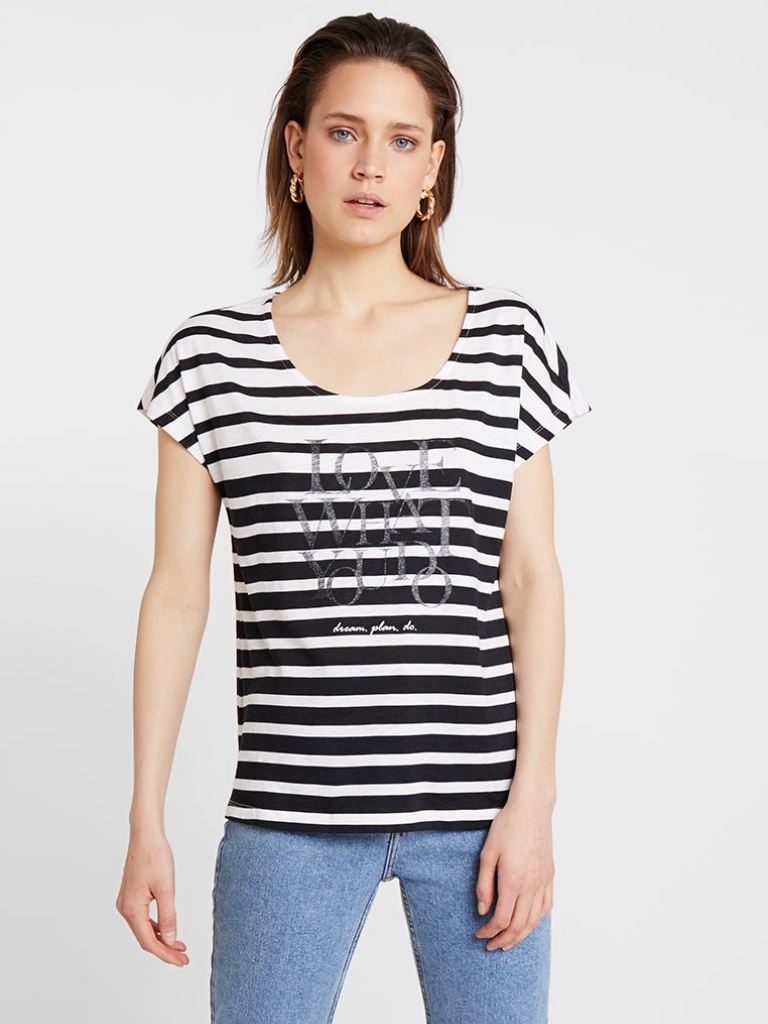
cotton relaxed short sleeve hip length Untucked scoop t-shirt